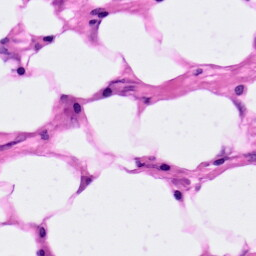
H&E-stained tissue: Pancreatic